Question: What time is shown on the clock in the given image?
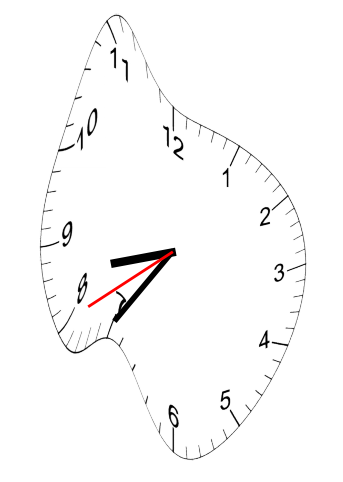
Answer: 08:35:40